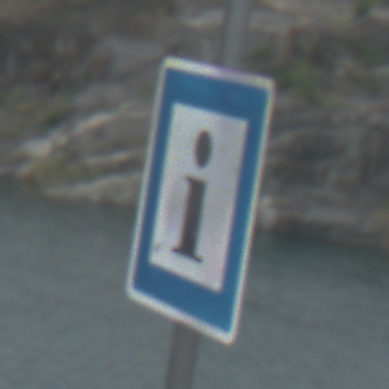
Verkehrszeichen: Informationsstelle
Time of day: MorningAfternoon
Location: Outdoor (Nature)
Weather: PartlyCloudy
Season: NotSpecified
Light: Natural